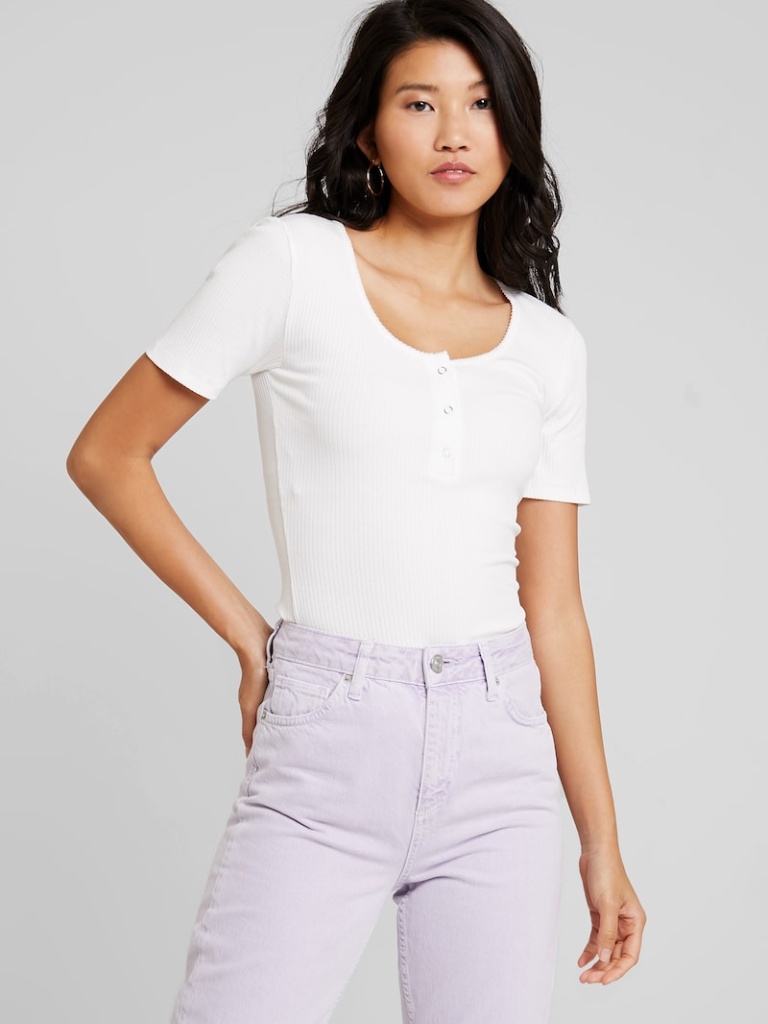
cotton tight short sleeve hip length Fully Tucked in scoop t-shirt